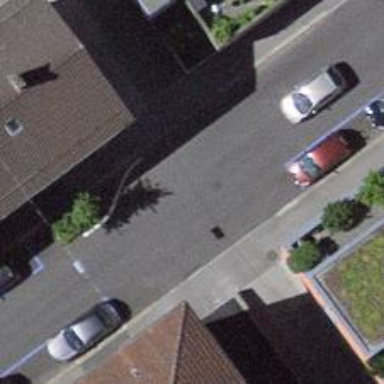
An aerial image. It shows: Residential road with asphalt surface. There are sidewalks on both sides of the road.